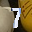
Label: 7